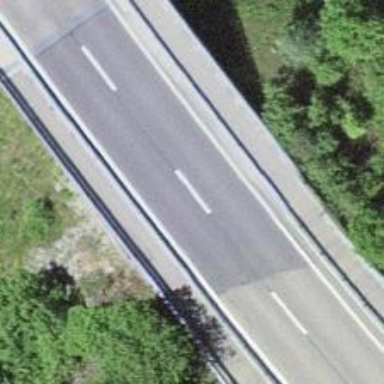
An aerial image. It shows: Tertiary road on bridge with asphalt surface.